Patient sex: M
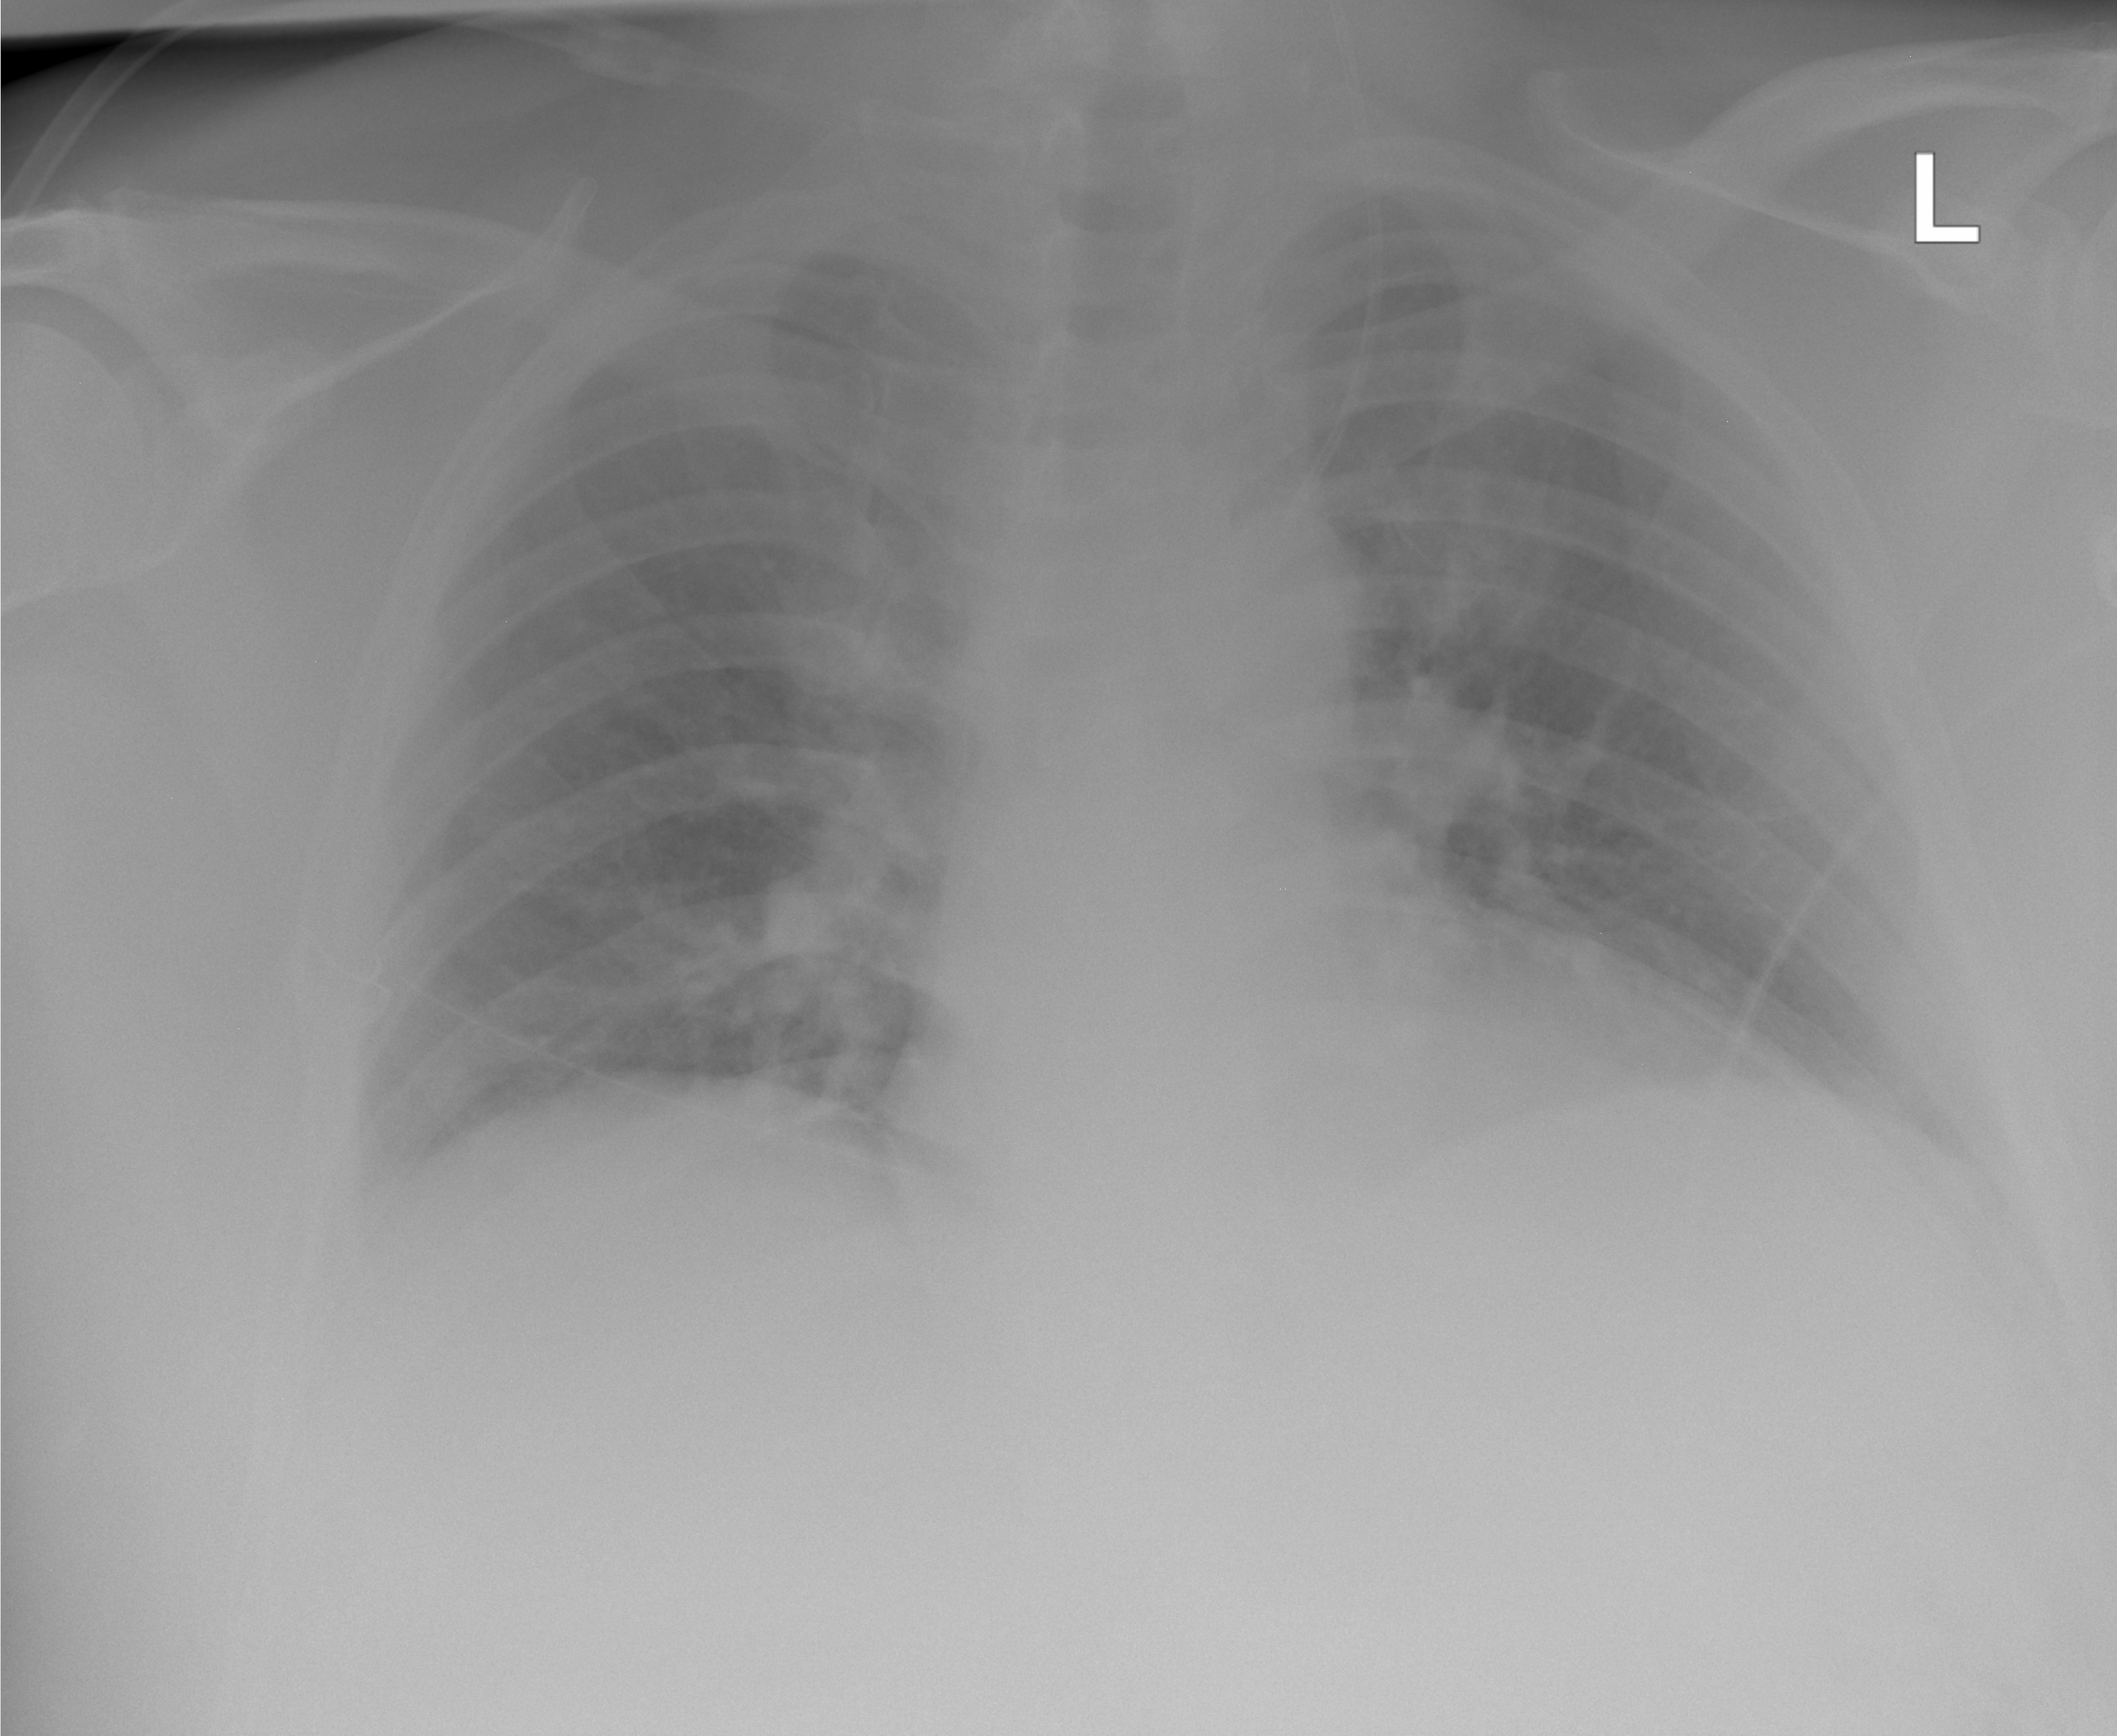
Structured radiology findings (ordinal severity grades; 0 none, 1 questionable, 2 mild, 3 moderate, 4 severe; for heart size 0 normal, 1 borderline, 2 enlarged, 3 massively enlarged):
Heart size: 1
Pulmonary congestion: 1
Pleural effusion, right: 1
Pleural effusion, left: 1
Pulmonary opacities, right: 0
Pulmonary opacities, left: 0
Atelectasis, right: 0
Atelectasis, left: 0